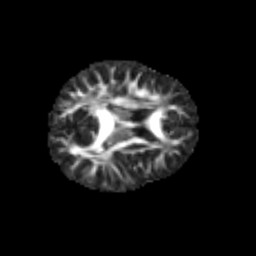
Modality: FA
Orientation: axial
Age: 6
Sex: female
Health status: healthy